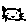
Label: cat